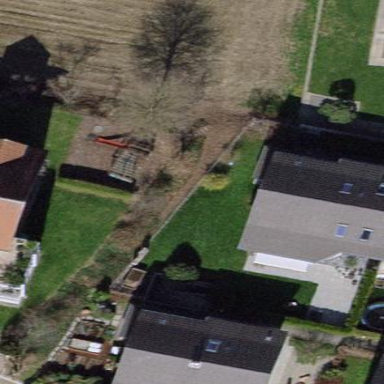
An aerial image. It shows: Semi-detached house.